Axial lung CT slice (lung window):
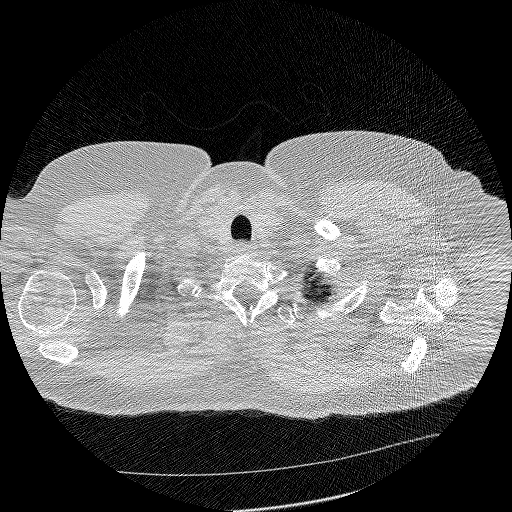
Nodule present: no